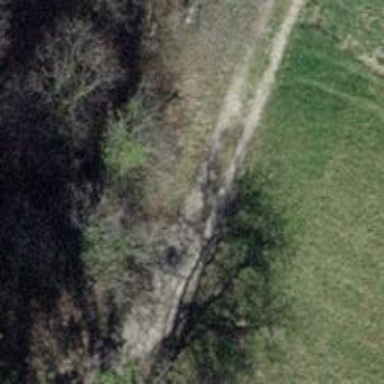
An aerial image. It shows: Grass track with grade5 tracktype.